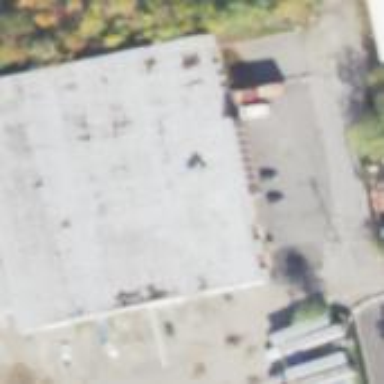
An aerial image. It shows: Commercial building.